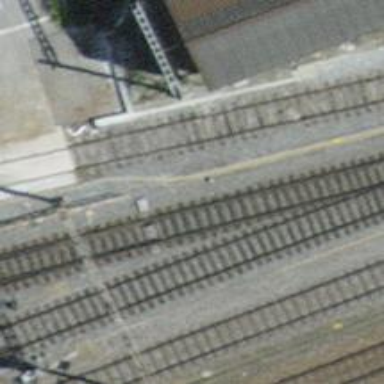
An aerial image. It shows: Railway switch.